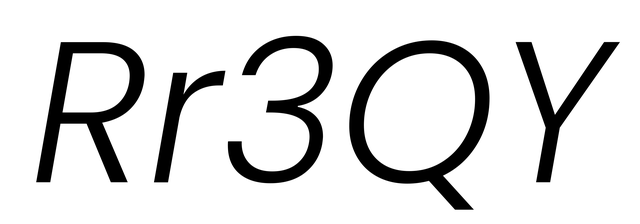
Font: Poppins-LightItalic